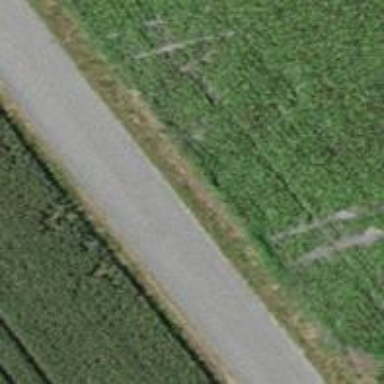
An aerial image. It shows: Paved track road with grade1 track type.